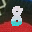
Label: 8